Question: I need to make a bulleted list in word. It gets the input from a Multi-Line text box. Each new line that is started on the multt-line text box should produce a new bullet point.
Here is an example of what I am trying to achieve:
Here is the code that I have, which generates text that was already inputted. (BTW it is not mine)
'''
Paragraph assets = doc.Content.Paragraphs.Add();
assets.Range.ListFormat.ApplyBulletDefault();
string[] bulletItems = new string[] { "One", "Two", "Three" };
for (int i = 0; i < bulletItems.Length; i++)
{
string bulletItem = bulletItems[i];
if (i < bulletItems.Length - 1)
bulletItem = bulletItem + "
";
assets.Range.InsertBefore(bulletItem);
}
'''
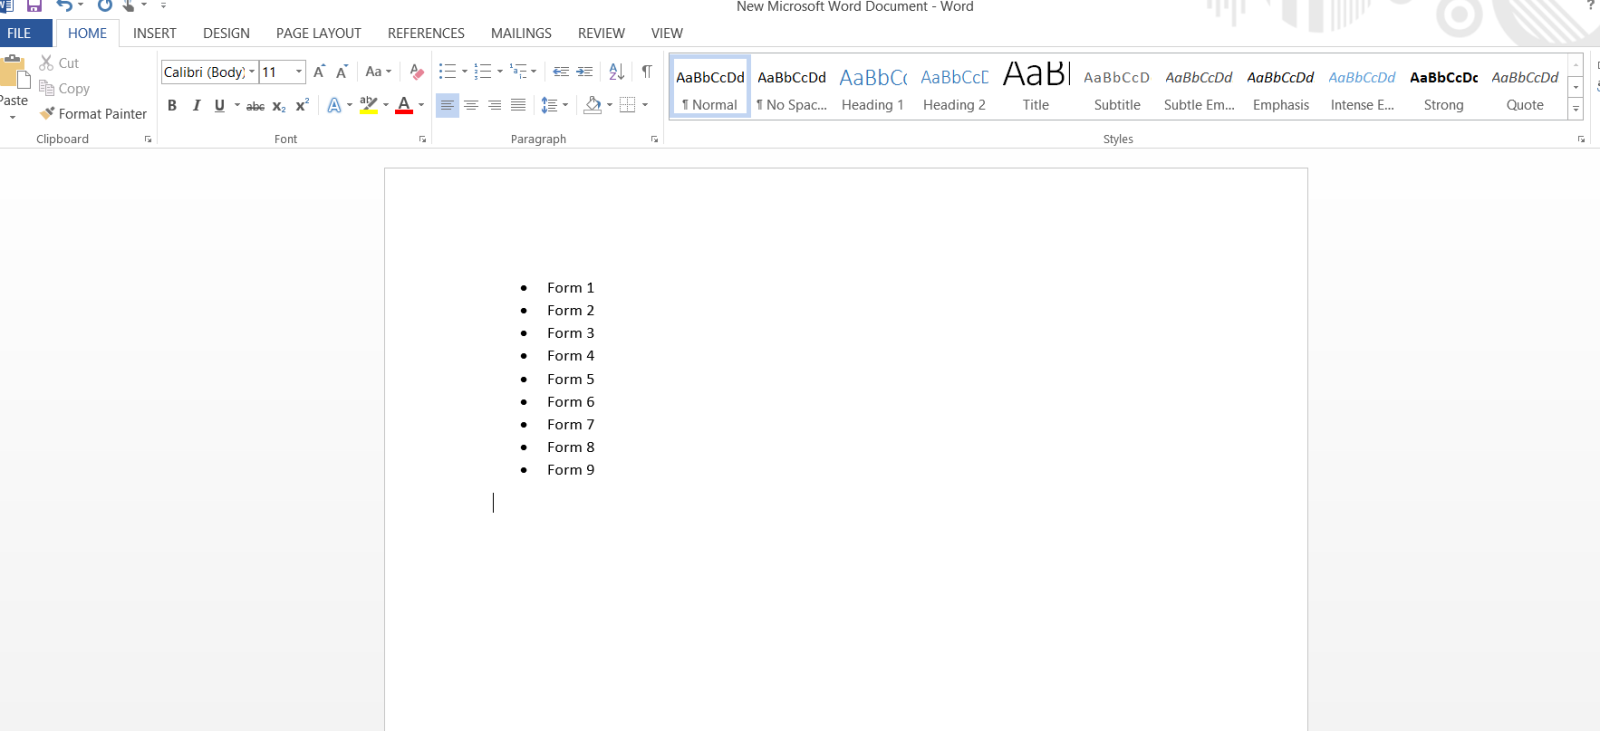
Answer: I'm not exactly what you're trying to achieve, but as I understand it you're trying to insert bullets before each line in a TextBox and then trying to put that text into Word?
Maybe this snippet of code will help you.
'''
string[] unbulleted = textBox1.Lines;
string[] bulleted = new string[unbulleted.Length];
for (int i = 0; i < bulleted.Length; i++)
bulleted[i] = "*" + unbulleted[i];
'''
So now you have a string[] with bullets before each string! I'm not sure how one inserts it into Word though.